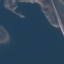
Land use / land cover: SeaLake